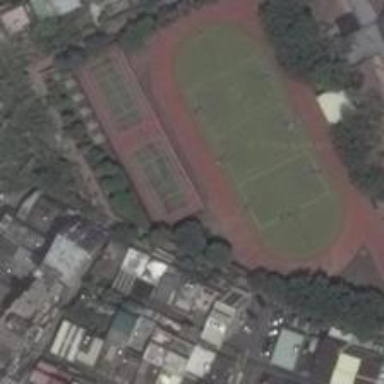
In this triangulr place, baketball courts and tennis courts encircled by lush plants can be seen .